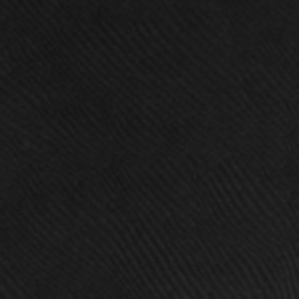
Label: frost